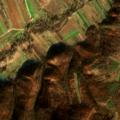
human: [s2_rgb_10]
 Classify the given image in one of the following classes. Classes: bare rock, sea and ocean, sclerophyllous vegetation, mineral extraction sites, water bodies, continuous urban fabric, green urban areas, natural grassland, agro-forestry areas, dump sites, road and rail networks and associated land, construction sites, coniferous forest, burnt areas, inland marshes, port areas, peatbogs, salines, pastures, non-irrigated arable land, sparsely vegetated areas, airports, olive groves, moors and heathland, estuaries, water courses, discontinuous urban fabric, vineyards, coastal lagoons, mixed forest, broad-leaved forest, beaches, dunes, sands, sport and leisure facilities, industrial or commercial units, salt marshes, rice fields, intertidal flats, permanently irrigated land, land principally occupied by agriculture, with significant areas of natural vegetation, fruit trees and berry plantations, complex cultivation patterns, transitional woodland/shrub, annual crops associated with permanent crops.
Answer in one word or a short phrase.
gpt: non-irrigated arable land, complex cultivation patterns, land principally occupied by agriculture, with significant areas of natural vegetation, broad-leaved forest